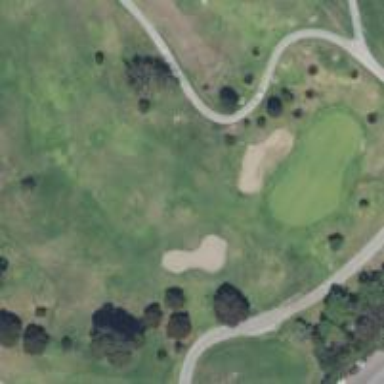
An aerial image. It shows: Golf hole.